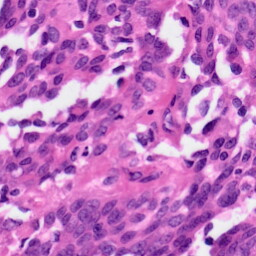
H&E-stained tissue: Ovarian